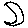
Label: moon